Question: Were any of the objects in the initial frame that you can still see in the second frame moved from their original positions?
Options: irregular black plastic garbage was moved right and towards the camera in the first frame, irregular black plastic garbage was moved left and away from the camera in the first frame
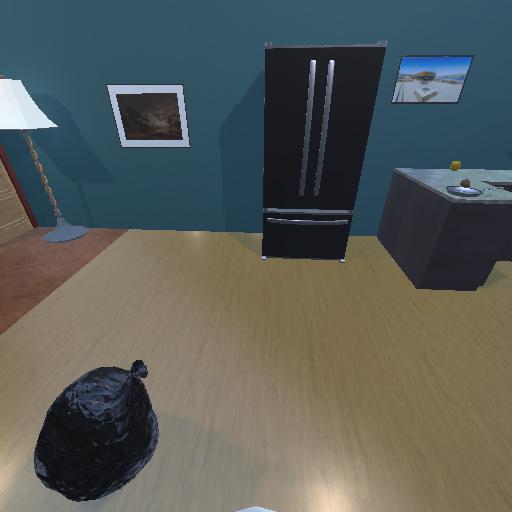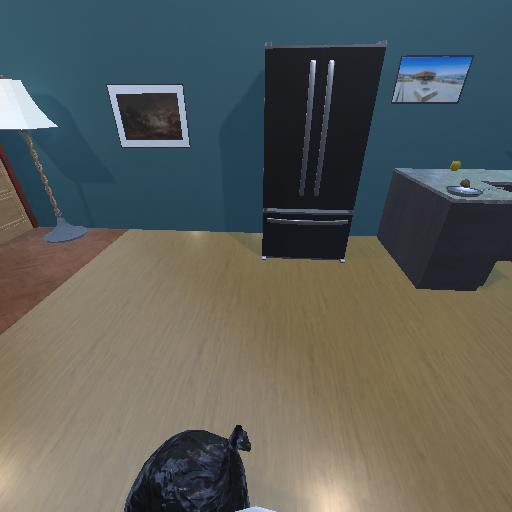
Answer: irregular black plastic garbage was moved right and towards the camera in the first frame